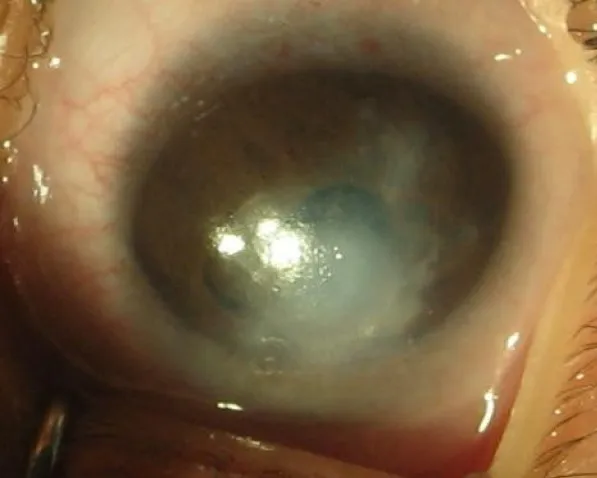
Photograph of left eye.
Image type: medical_photograph (other_medical_photograph)